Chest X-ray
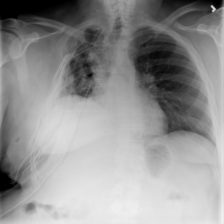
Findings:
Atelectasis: negative
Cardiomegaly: negative
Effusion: negative
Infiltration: negative
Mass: negative
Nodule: negative
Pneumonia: negative
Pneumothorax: negative
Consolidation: negative
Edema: negative
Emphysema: negative
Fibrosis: negative
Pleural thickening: negative
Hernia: negative